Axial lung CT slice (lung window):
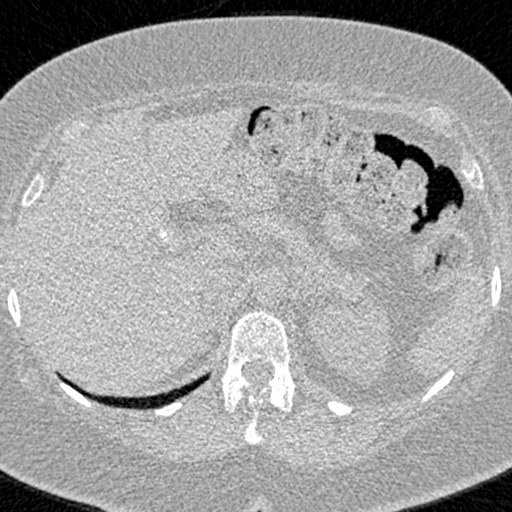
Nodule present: no